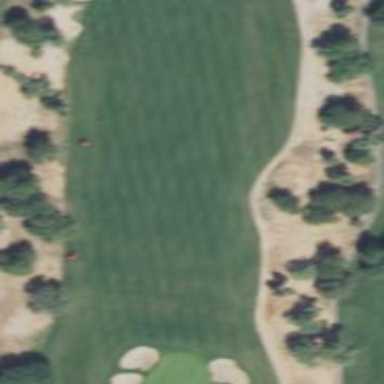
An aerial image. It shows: Golf fairway surrounded by grass.